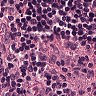
Metastatic tissue present: no